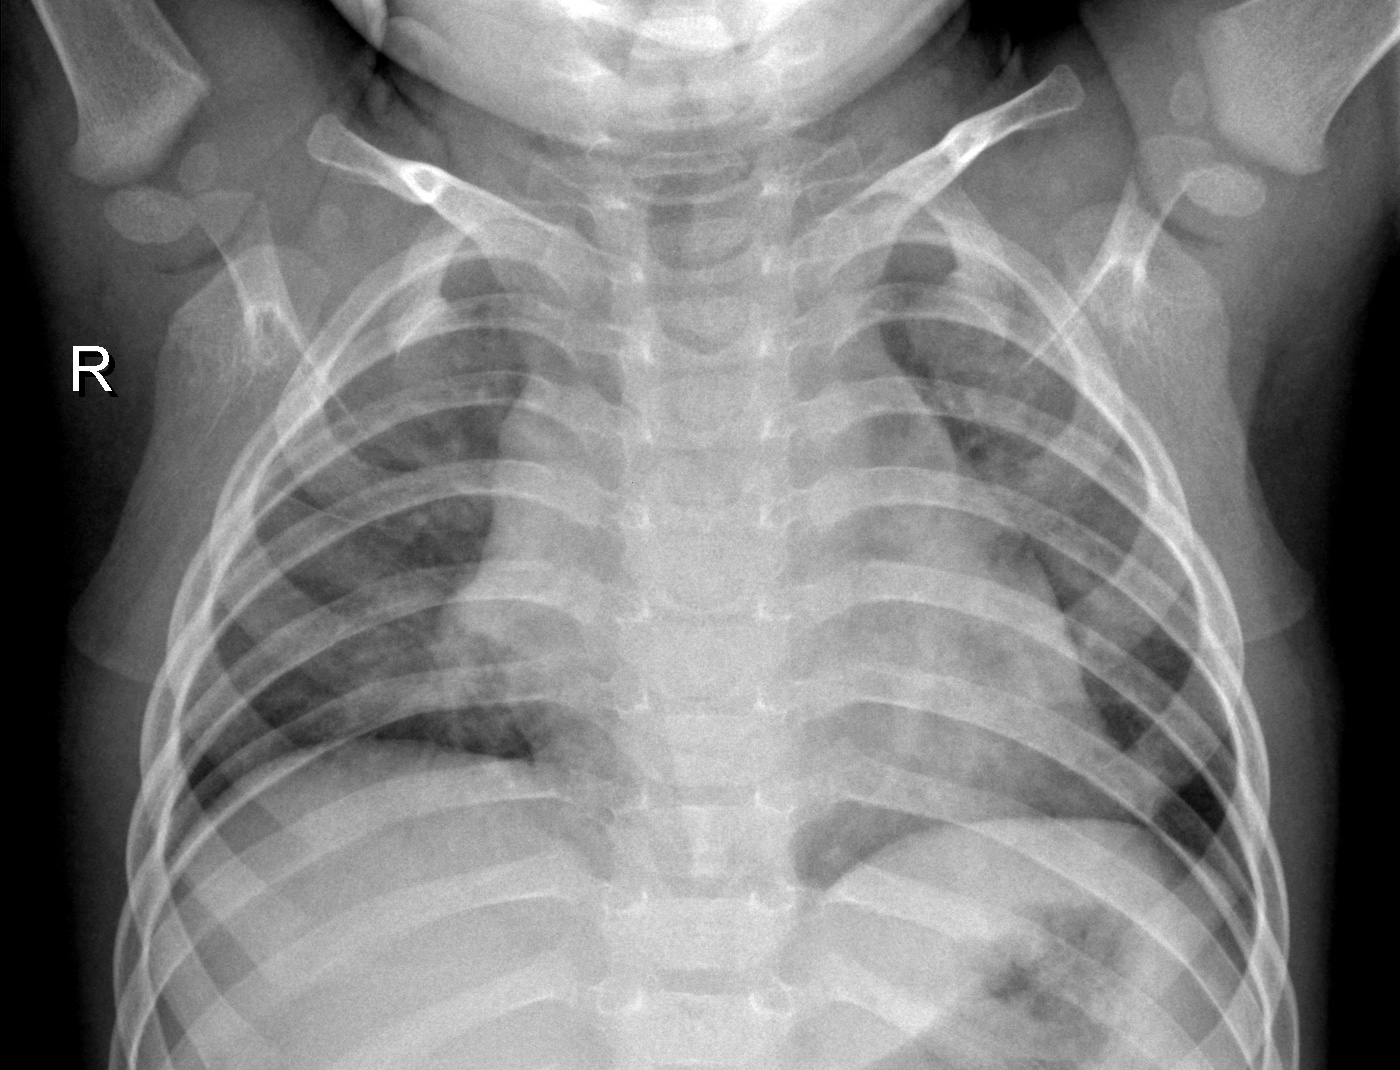
Diagnosis: NORMAL